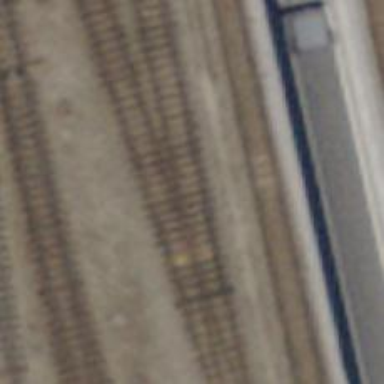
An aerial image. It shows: Rail siding with electrified tracks using contact line.